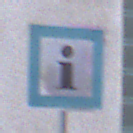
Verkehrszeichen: Informationsstelle
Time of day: MorningAfternoon
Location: Outdoor (Urban)
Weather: PartlyCloudy
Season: NotSpecified
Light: Natural